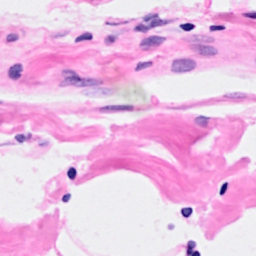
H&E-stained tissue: Breast